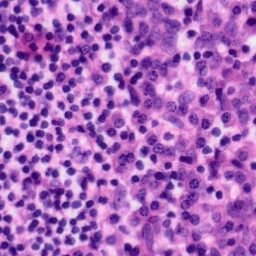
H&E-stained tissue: Tonsil